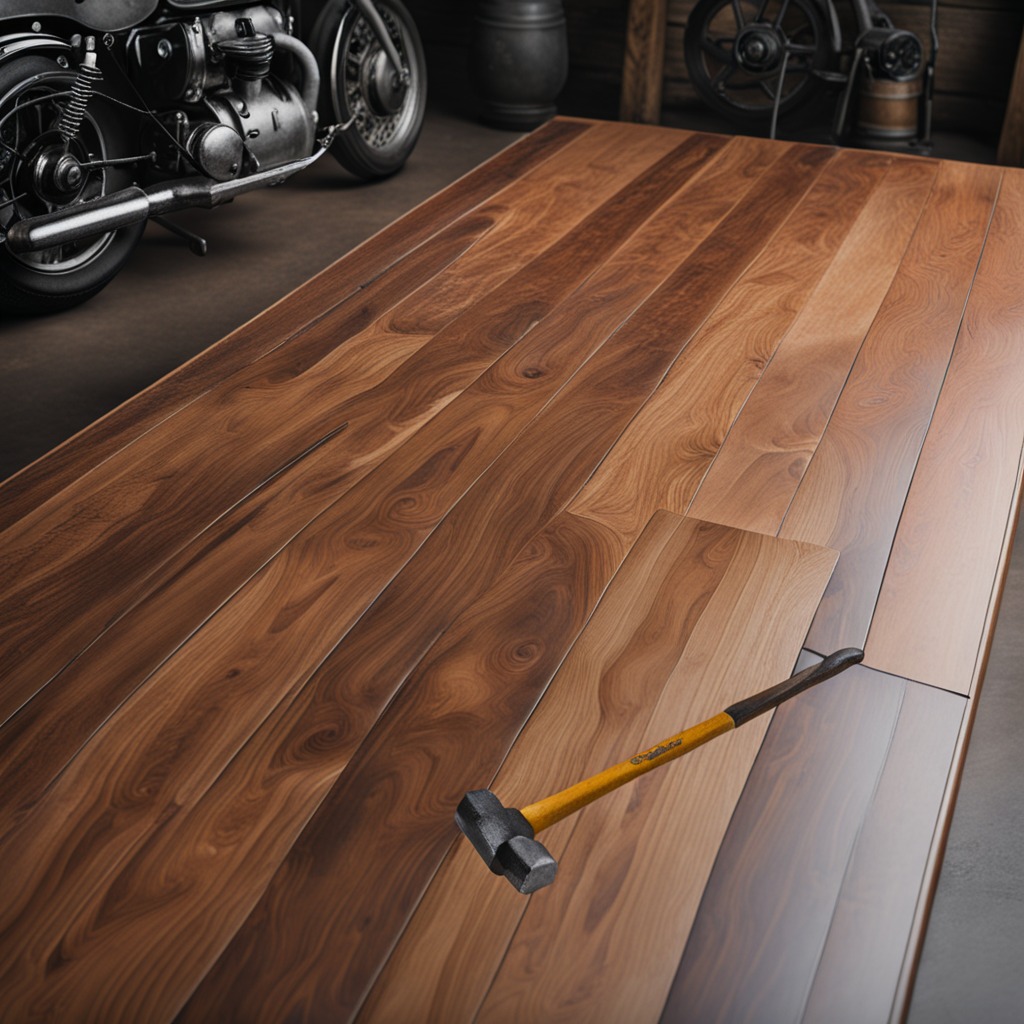
A hammer is lying on the table.